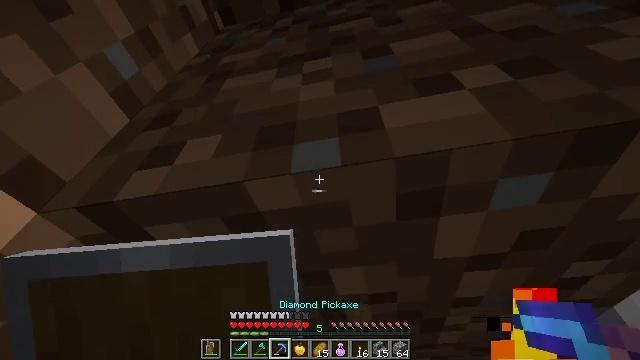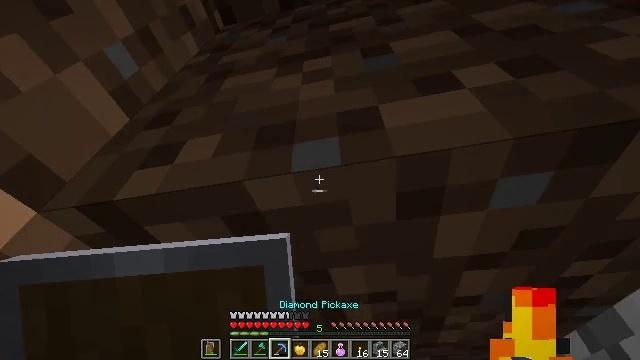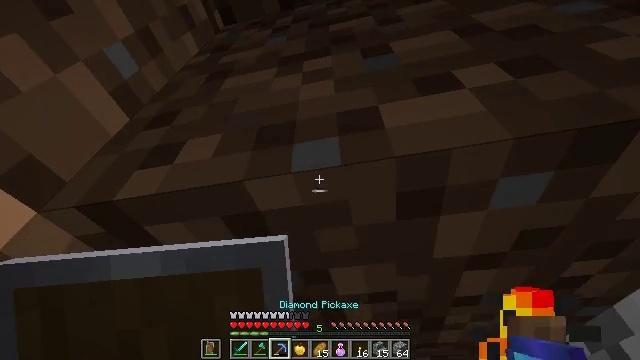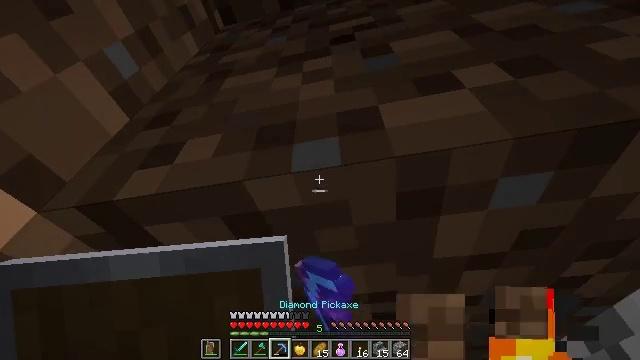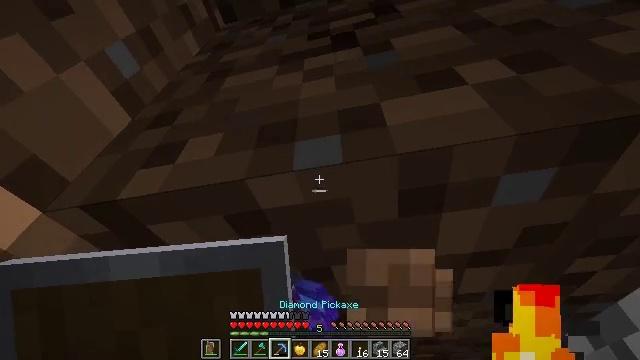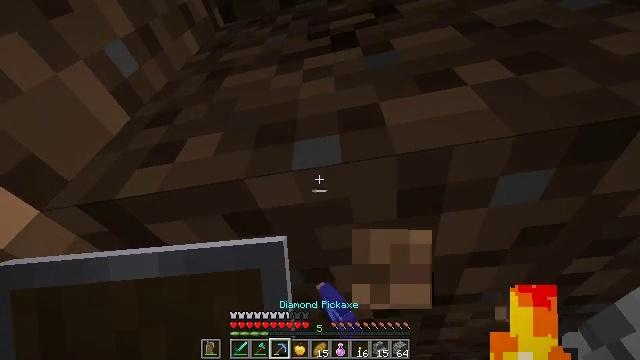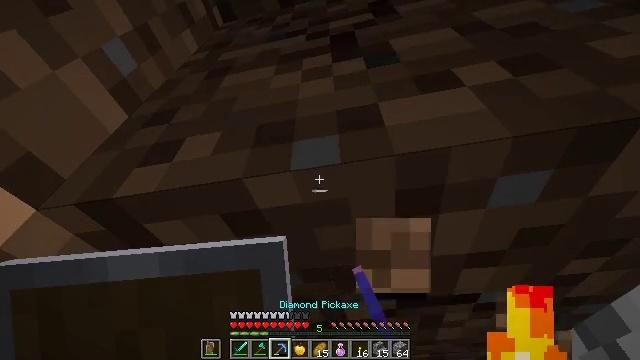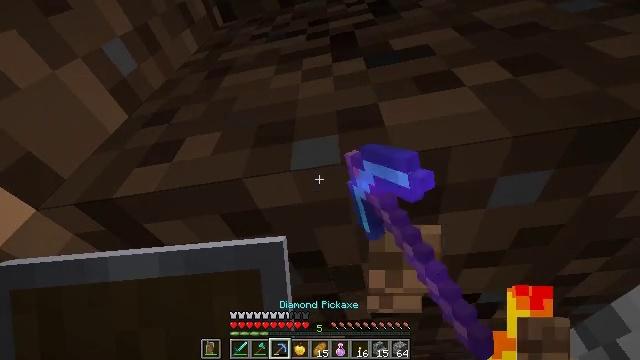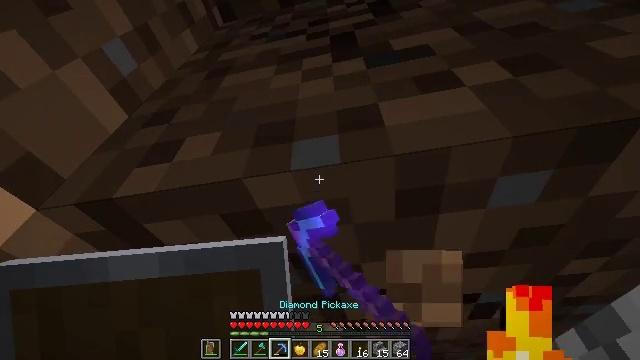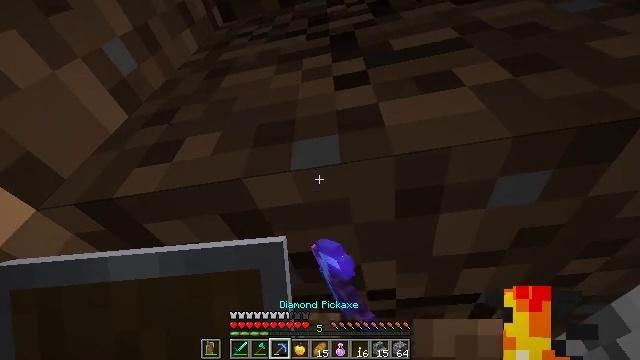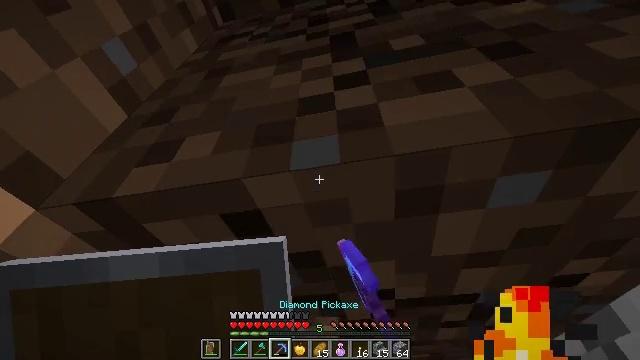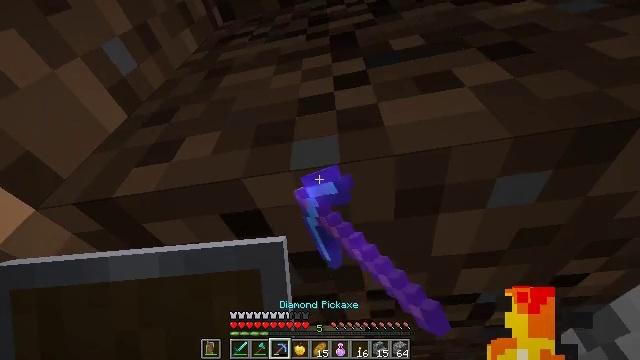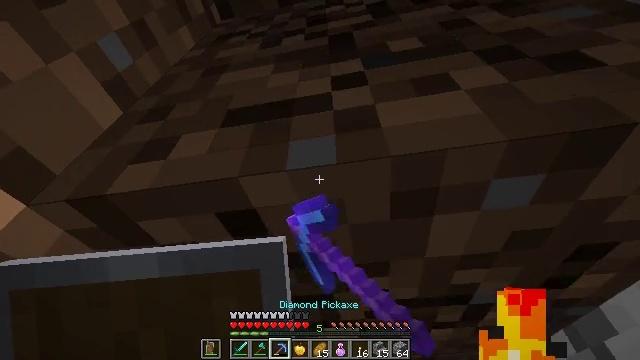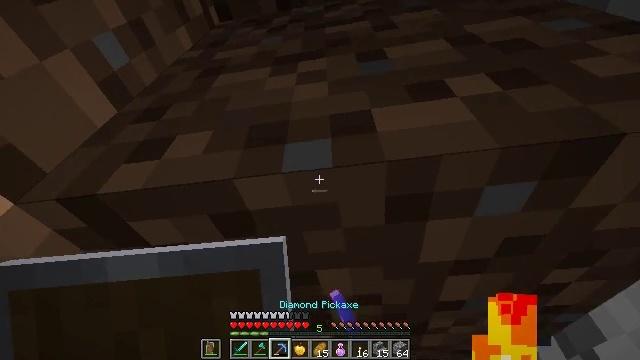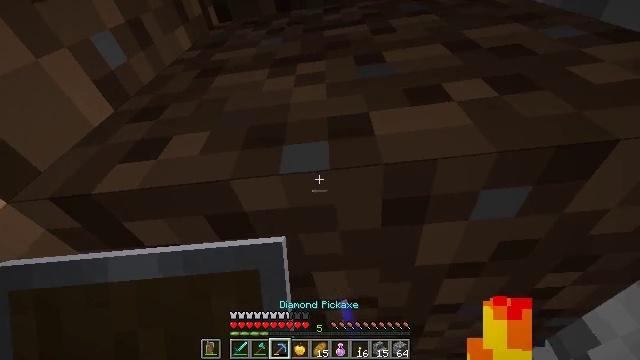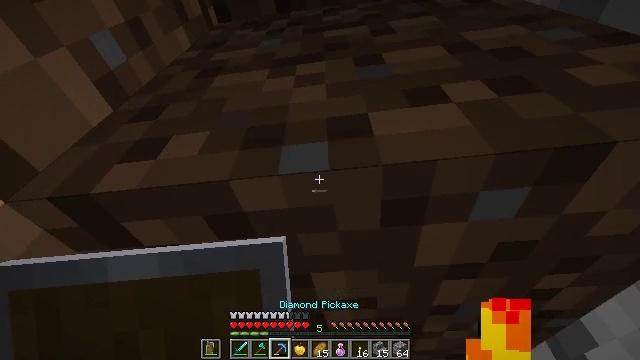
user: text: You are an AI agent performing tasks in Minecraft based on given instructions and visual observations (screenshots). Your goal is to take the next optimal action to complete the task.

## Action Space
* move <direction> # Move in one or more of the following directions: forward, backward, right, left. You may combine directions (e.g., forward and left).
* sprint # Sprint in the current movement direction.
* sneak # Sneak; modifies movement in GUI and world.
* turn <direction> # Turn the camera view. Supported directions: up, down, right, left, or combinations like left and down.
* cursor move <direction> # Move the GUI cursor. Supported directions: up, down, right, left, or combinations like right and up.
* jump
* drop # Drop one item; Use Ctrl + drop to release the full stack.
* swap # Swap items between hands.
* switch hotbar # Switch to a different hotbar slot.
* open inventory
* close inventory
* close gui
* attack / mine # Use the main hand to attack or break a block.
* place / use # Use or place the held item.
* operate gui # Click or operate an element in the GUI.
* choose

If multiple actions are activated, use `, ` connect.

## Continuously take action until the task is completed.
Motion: motion action
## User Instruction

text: Mine dirt from the ground.
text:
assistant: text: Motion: no_op
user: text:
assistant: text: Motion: attack / mine
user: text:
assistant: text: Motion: attack / mine
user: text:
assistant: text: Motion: attack / mine
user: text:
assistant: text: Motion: attack / mine
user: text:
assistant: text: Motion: attack / mine
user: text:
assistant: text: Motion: attack / mine
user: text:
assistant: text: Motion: attack / mine
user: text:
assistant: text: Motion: attack / mine
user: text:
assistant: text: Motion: attack / mine
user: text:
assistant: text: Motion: attack / mine
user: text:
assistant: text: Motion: turn right, attack / mine
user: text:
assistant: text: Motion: turn right
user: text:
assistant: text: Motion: no_op
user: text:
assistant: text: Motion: no_op
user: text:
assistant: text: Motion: no_op
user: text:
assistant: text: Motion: no_op
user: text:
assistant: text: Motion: attack / mine
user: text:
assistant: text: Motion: attack / mine
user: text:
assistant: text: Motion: attack / mine
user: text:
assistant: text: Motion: attack / mine
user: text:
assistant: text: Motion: attack / mine
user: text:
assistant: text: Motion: attack / mine
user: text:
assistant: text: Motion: attack / mine
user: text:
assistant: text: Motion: turn right, attack / mine
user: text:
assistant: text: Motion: turn right, attack / mine
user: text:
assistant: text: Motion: attack / mine
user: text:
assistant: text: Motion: attack / mine
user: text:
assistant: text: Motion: attack / mine
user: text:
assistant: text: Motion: attack / mine